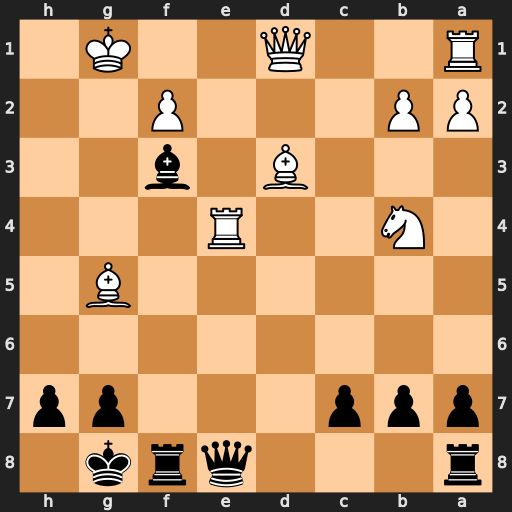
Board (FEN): r3qrk1/ppp3pp/8/6B1/1N2R3/3B1b2/PP3P2/R2Q2K1
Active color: b
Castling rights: -
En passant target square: -
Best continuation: Qh5 Qb3+ Kh8